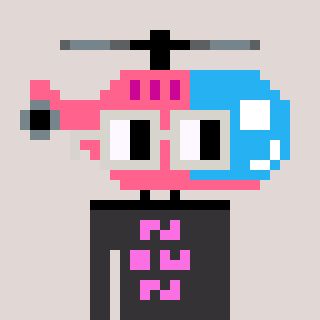
a pixel art character with square light gray glasses, a helicopter-shaped head and a grayscale-colored body on a warm background